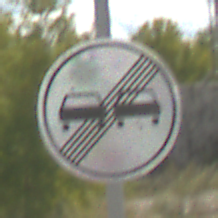
Verkehrszeichen: EndeUeberholverbot
Umgebung: Outdoor, Suburban
Tageszeit: Midday
Wetter: PartlyCloudy
Licht: Natural
Jahreszeit: Summer
Kontrast: HighContrast